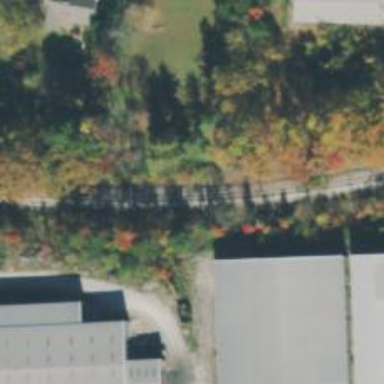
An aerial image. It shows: Railway track.